Question: Below is my firebase and code , I would like to retrieve all activities which have the User John key inside User.

'''
let ref = FIRDatabase.database().reference().child("activities/")
ref.queryOrderedByChild("User").queryEqualToValue("John").observeSingleEventOfType(.Value,
withBlock:{
(snapshot) in
for record in snapshot.children
{
}
})
'''
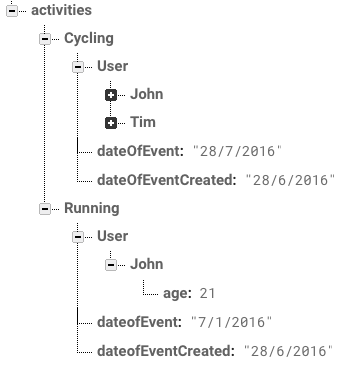
Answer: This is not working because in your query you are trying to take all the activities having an attribute 'User == "John"' when the real value of User is an Object like this:
'''
{
"John": {
"age": 21
}
}
'''
To solve this issue you should change your data structure creating a node where you save all your users, and keep in 'users/userID/activities' only the id of the activities. For example, this would be a nicer way to structure your data:
'''
{
"activities": {
"cycling": {
"users": {
"user1": true,
"user2": true
}
},
"running": {
"users": {
"user1": true
}
}
},
"users": {
"user1": {
"name": "John",
"age": 21,
"activities": {
"cycling": true,
"running": true,
}
},
"user2": {
"name": "Tim",
"age": 20,
"activities": {
"cycling": true
}
}
}
}
'''
Then you can use
Let me know if this helped ;)